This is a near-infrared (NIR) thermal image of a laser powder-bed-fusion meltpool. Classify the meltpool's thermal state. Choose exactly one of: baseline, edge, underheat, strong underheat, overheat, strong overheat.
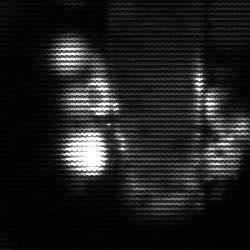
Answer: strong underheat